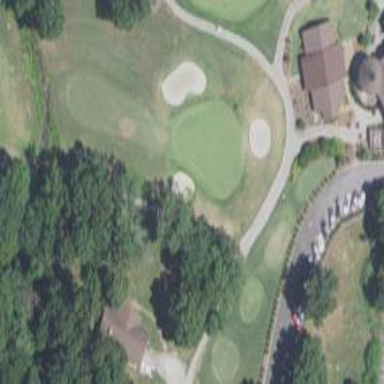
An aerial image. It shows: Path used for both walking and golf.